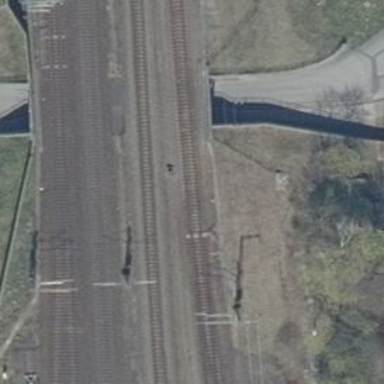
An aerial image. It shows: Railway switch with the turnout side on the left.